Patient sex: M
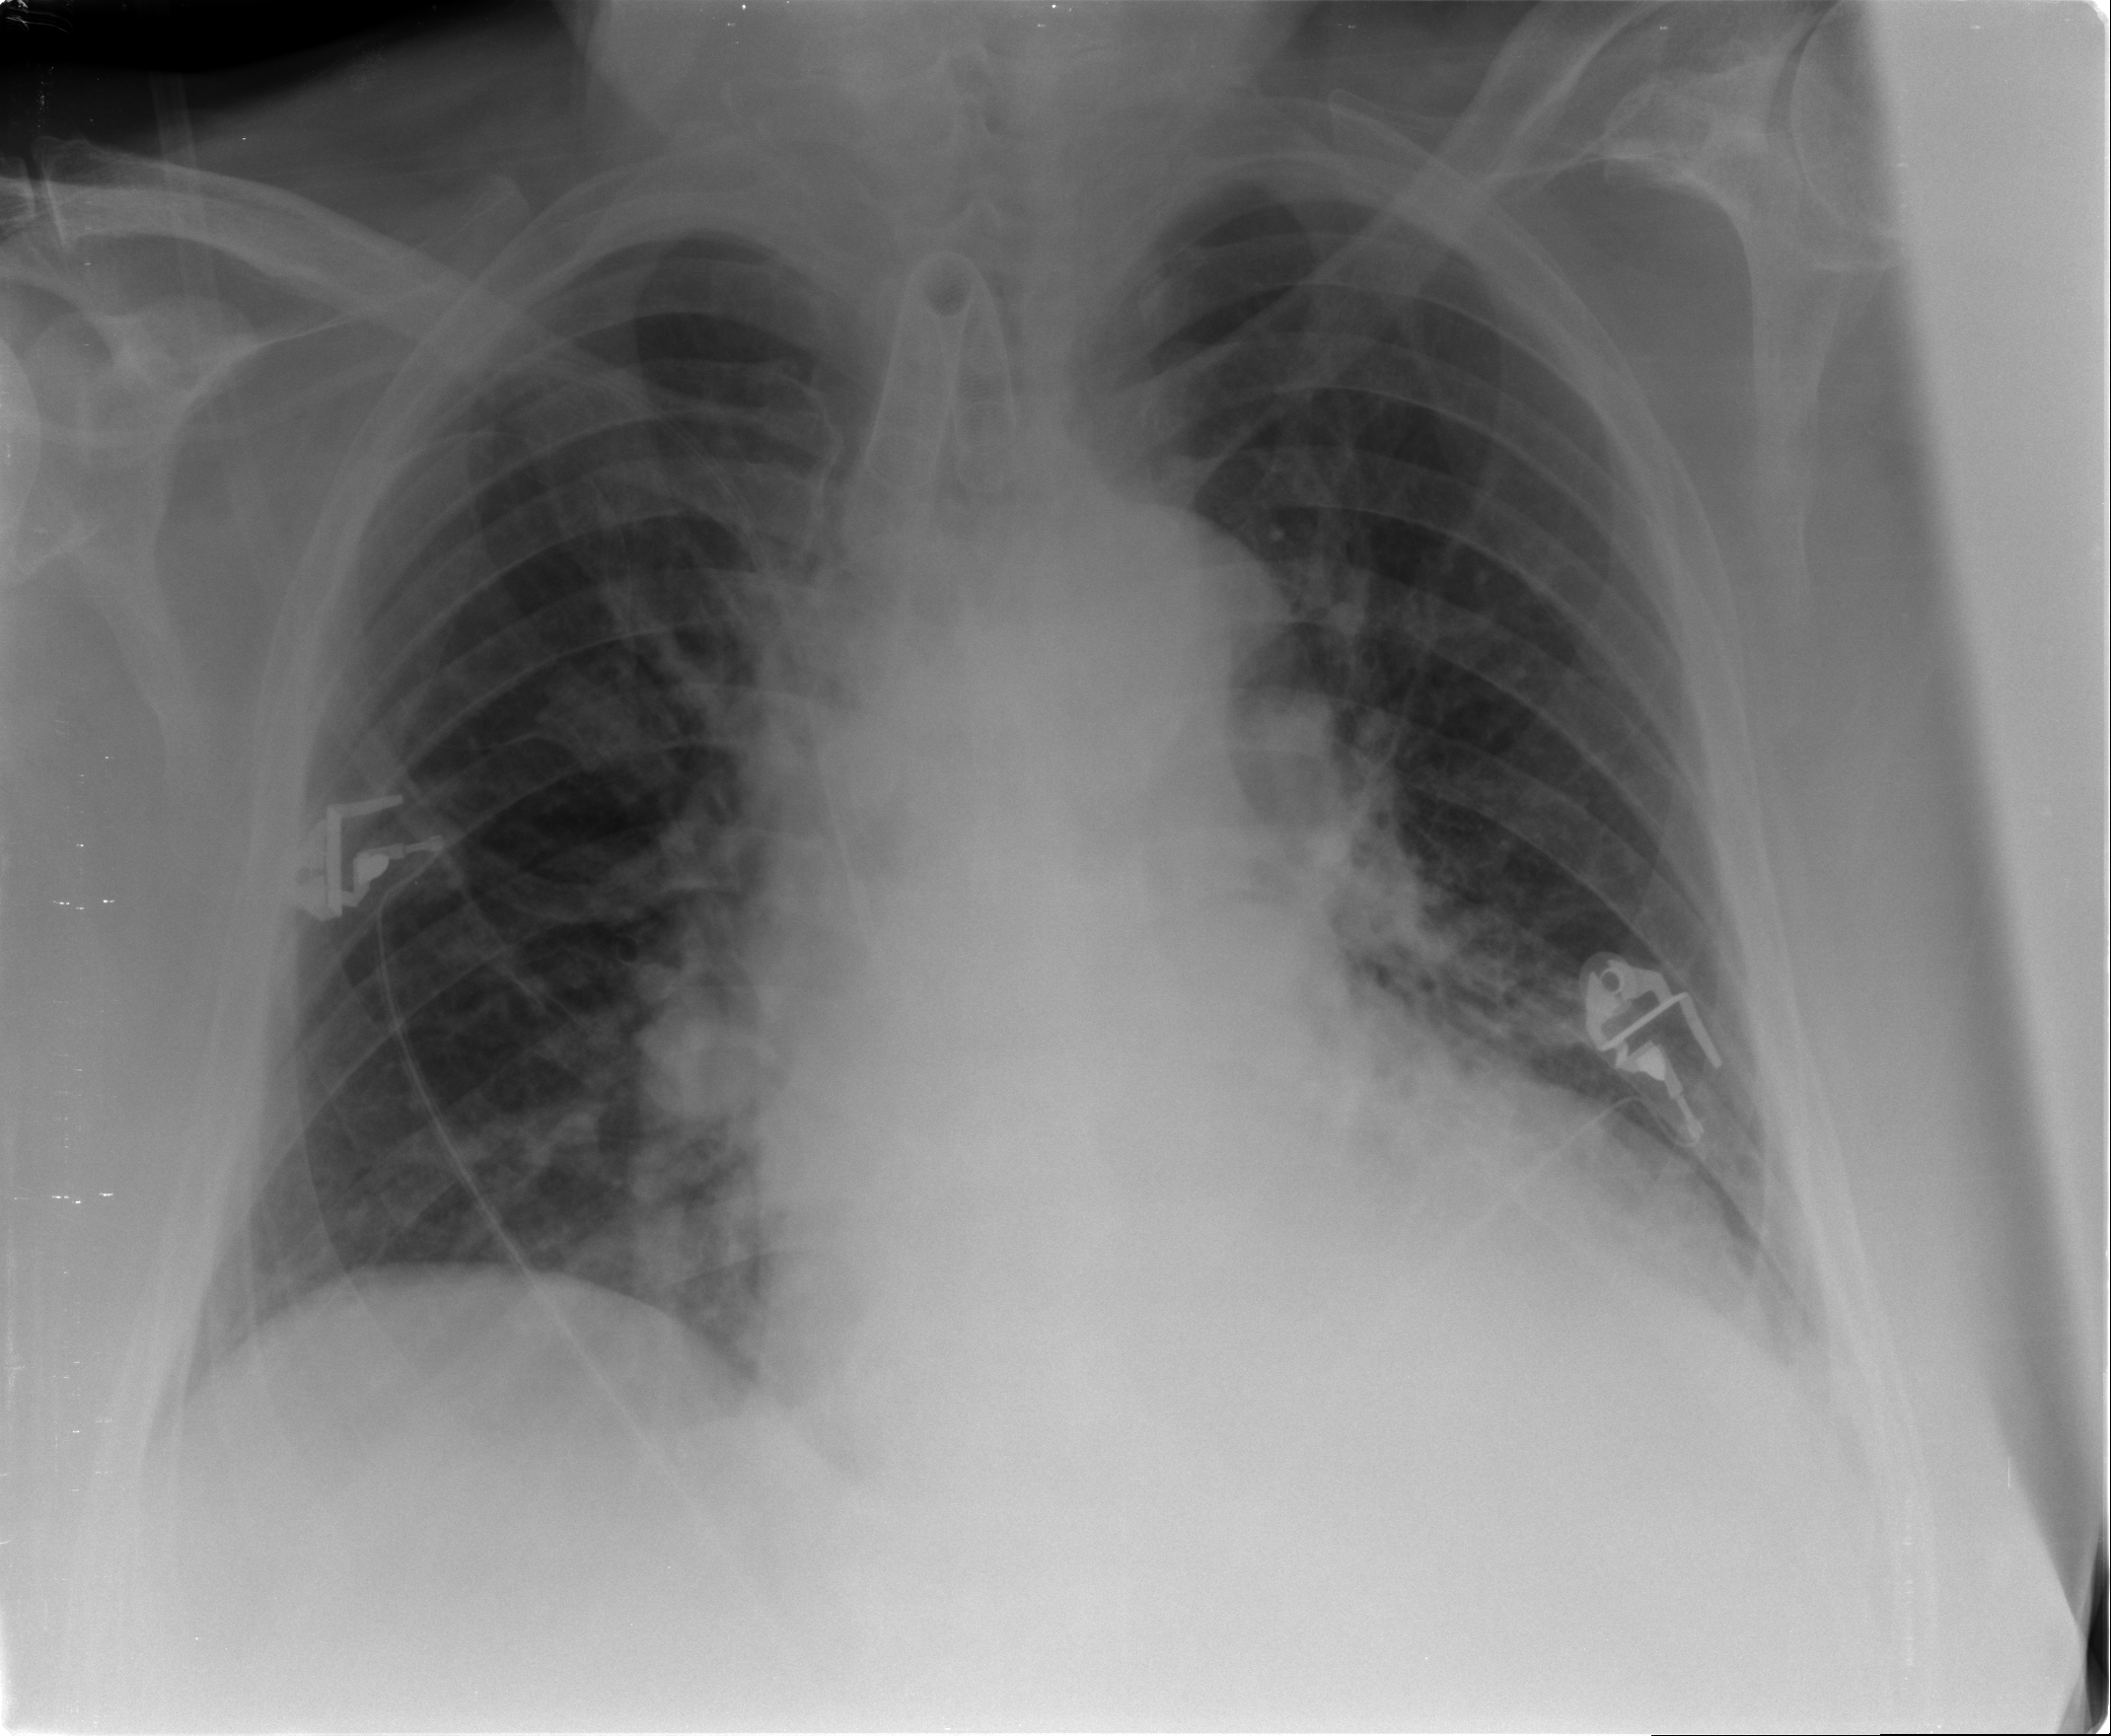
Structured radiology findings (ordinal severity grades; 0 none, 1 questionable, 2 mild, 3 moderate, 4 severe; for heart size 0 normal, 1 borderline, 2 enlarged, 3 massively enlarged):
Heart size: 2
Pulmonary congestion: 1
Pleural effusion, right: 0
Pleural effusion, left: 1
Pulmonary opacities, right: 1
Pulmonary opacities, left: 1
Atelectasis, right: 1
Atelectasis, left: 1